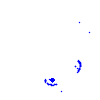
Particle: pion